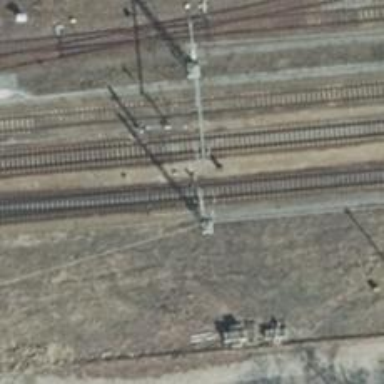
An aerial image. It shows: Railway switch.